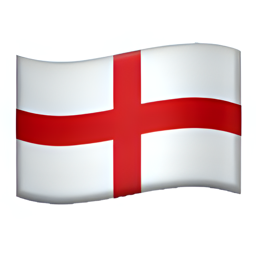
Name: flag for england
Emoji: 🏴󠁧󠁢󠁥󠁮󠁧󠁿
Group: Flags
Sub-group: subdivision-flag